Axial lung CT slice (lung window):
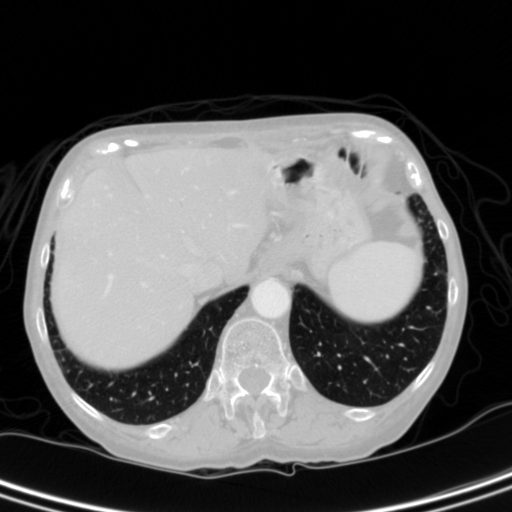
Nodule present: no